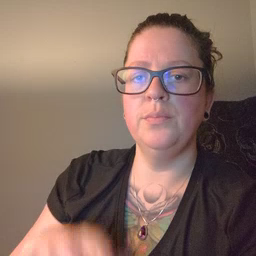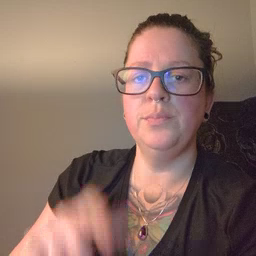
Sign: moon